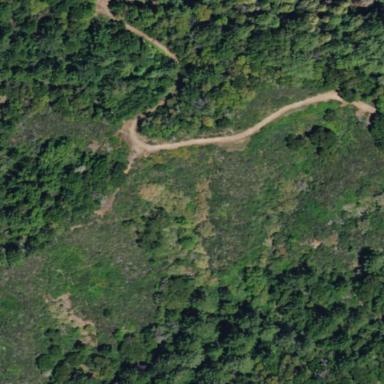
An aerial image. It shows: Patch of scrub vegetation.